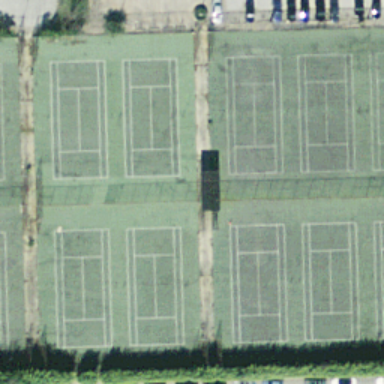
Eight tennis courts arranged neatly with some trees surrounded .